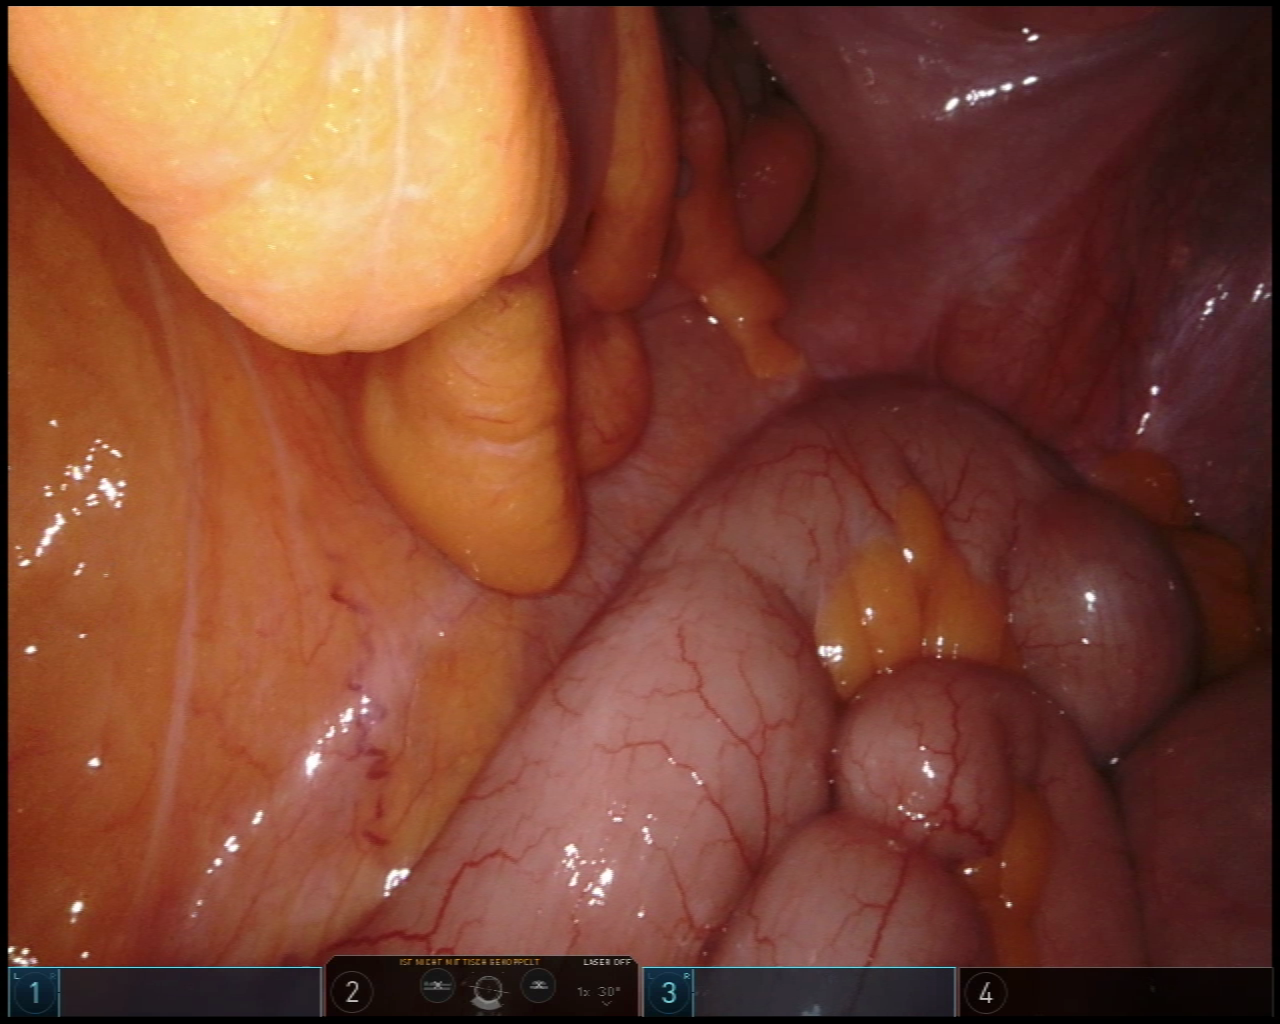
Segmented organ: colon
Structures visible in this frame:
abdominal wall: yes
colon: yes
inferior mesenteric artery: no
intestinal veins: no
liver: no
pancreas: no
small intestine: yes
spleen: no
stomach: no
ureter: no
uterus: no
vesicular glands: no